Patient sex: M
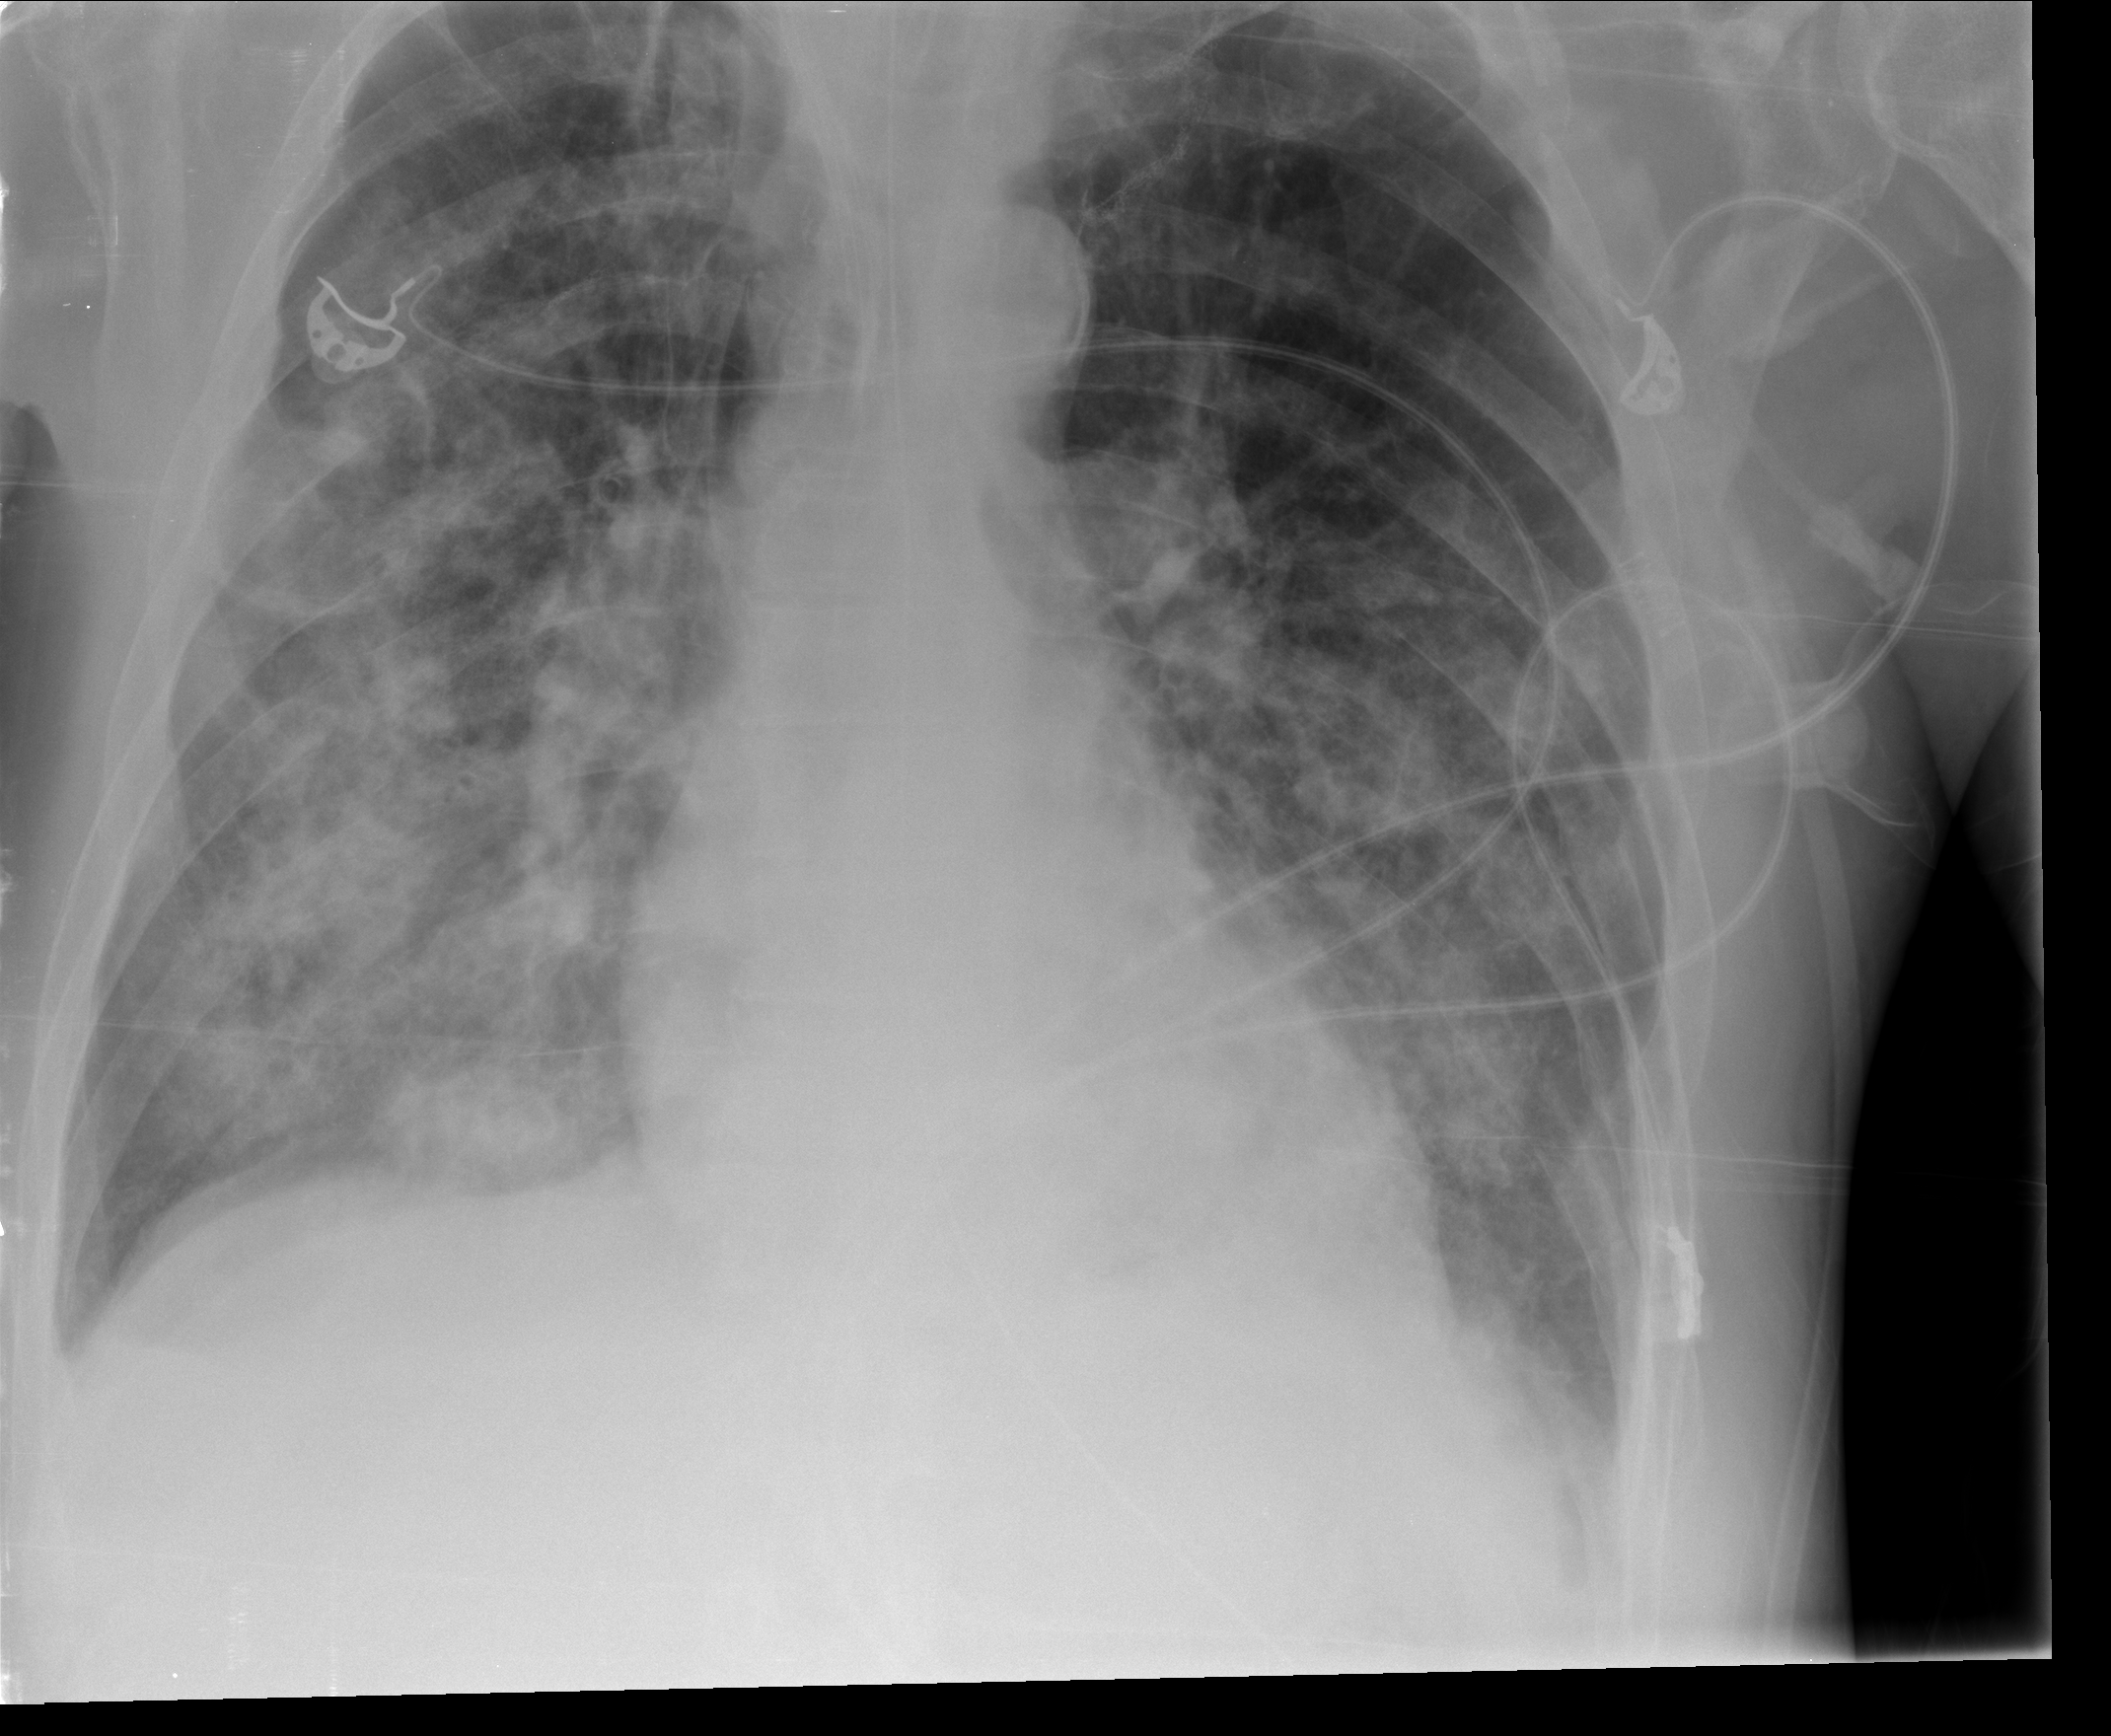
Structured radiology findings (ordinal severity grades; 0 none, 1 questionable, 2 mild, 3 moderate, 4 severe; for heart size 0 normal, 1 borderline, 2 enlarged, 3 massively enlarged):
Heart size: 0
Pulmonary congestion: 0
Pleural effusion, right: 0
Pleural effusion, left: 0
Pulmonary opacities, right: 4
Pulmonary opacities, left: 3
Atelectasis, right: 2
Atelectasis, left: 2